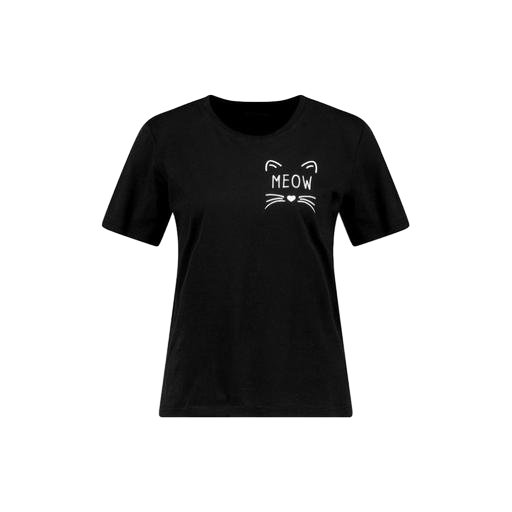
black u tee front cat, black cat print t-shirt, black graphic t-shirt, white background